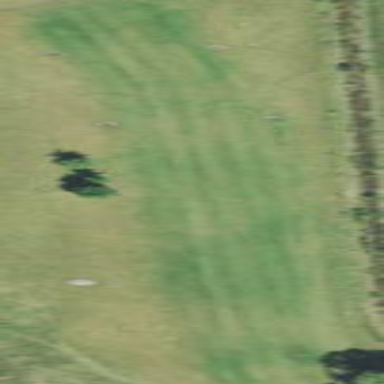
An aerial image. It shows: Golf fairway in the image.